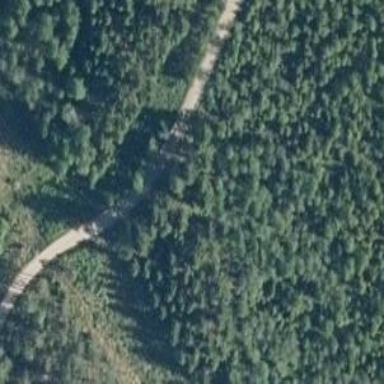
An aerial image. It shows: Unclassified road.